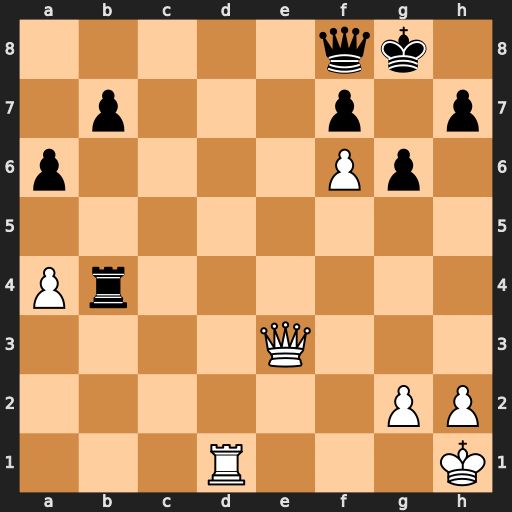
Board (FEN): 5qk1/1p3p1p/p4Pp1/8/Pr6/4Q3/6PP/3R3K
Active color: w
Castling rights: -
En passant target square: -
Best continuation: Qe7 Qxe7 fxe7 Re4 Rd8+